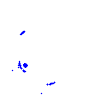
Particle: pion